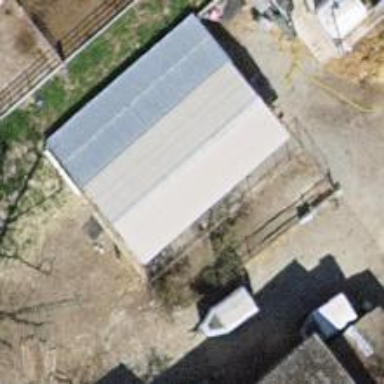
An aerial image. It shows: Farm auxiliary building.